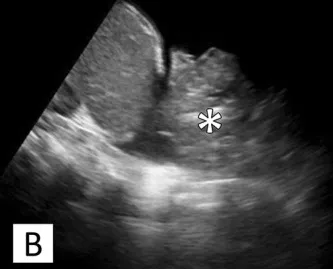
Chest X-Ray and Ultrasound. The right lung effusion was confirmed with the ultrasound examination, revealing a dishomogenous hyperechoic material settled in the posterior pleural cavity compatible with a huge blood clot (asterisk) as illustrated in the figure on the right (b).
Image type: radiology (ultrasound)